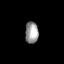
Tissue: lung
Cell type: Epithelial cells
Senescence score: 0.207
Nuclear area (px): 282
Mean DAPI intensity: 152.812